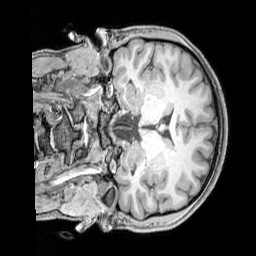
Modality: T1w
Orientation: coronal
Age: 20
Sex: female
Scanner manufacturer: siemens
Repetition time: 2.3 s
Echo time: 0.00226 s